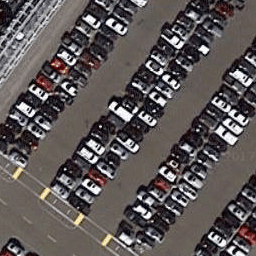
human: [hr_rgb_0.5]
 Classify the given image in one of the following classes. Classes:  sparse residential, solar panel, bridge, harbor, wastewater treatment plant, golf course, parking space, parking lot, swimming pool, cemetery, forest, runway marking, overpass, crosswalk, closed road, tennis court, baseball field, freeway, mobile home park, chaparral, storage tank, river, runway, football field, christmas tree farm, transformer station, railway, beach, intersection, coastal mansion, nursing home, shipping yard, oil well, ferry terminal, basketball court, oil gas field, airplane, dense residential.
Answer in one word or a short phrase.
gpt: parking lot